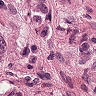
Metastatic tissue present: yes